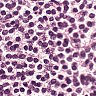
Metastatic tissue present: no